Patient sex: M
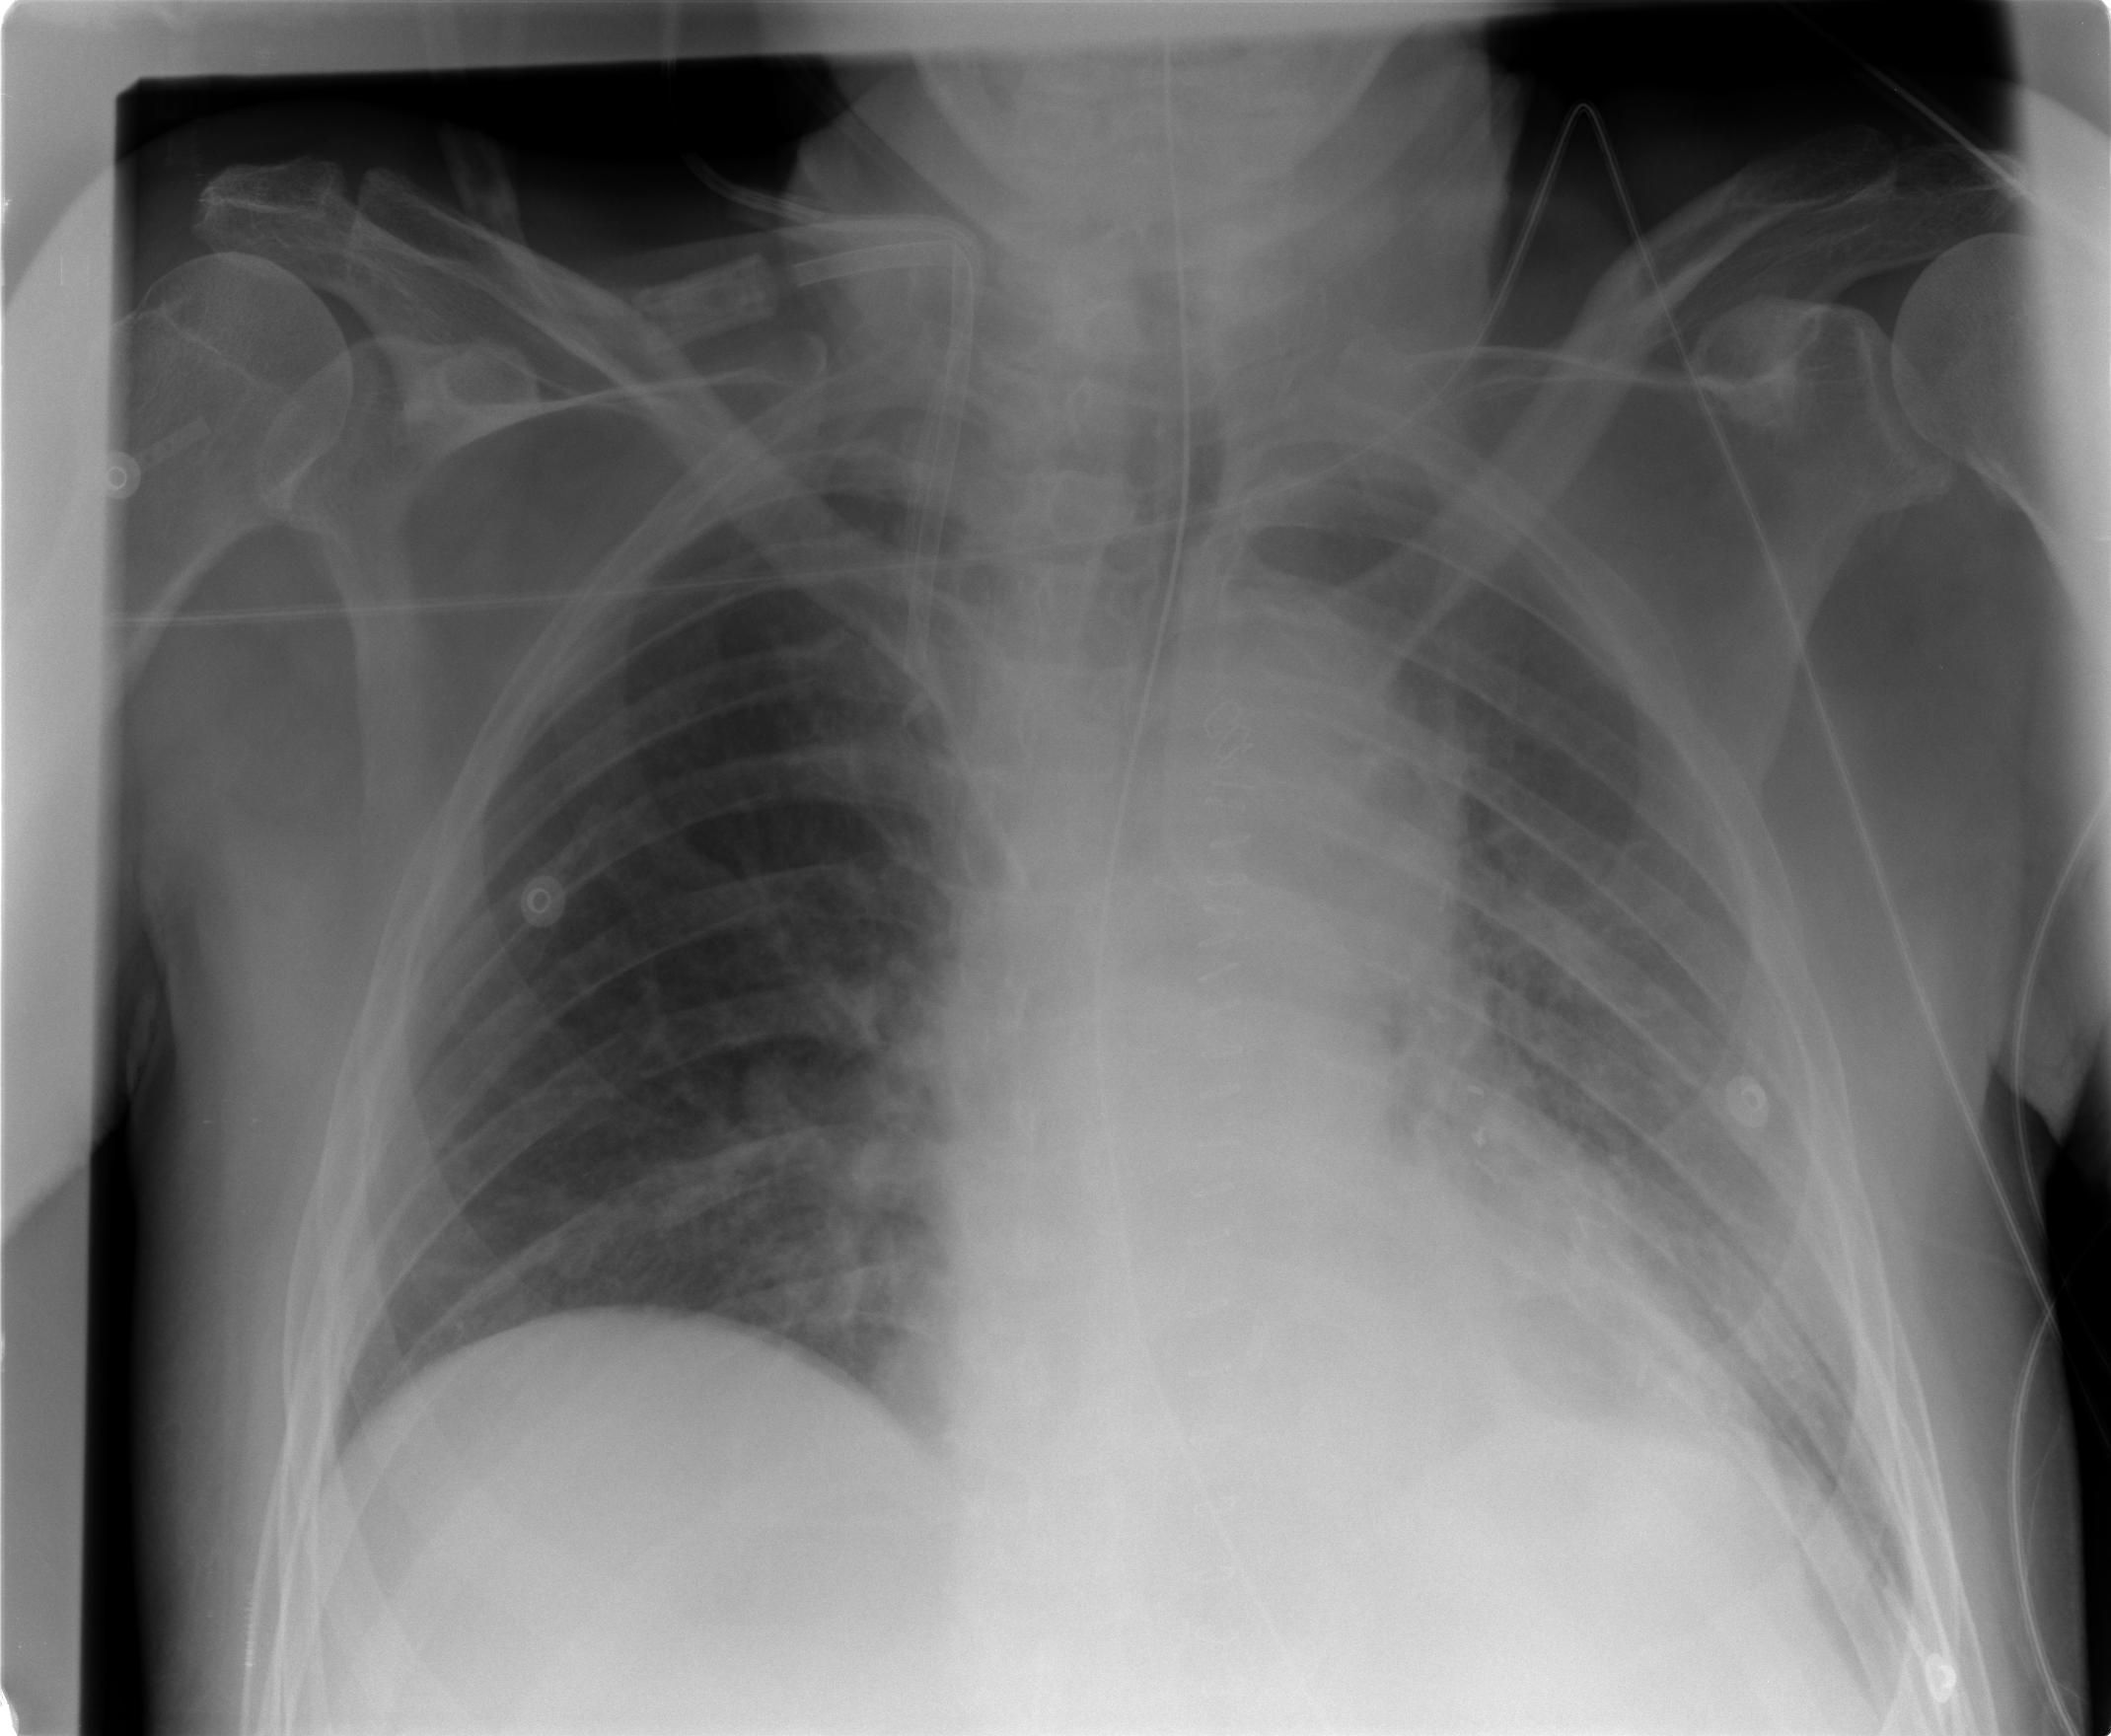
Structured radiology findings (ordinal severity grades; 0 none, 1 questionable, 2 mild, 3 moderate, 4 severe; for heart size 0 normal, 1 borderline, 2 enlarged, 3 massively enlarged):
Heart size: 2
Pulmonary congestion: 0
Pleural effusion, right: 0
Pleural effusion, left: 2
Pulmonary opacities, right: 0
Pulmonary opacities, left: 1
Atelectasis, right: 2
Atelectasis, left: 2